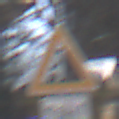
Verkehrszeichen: SteinschlagRechts
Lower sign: LaengeEinerStrecke2
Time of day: MorningAfternoon
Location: Outdoor (Special)
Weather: Clear
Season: Winter
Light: Natural